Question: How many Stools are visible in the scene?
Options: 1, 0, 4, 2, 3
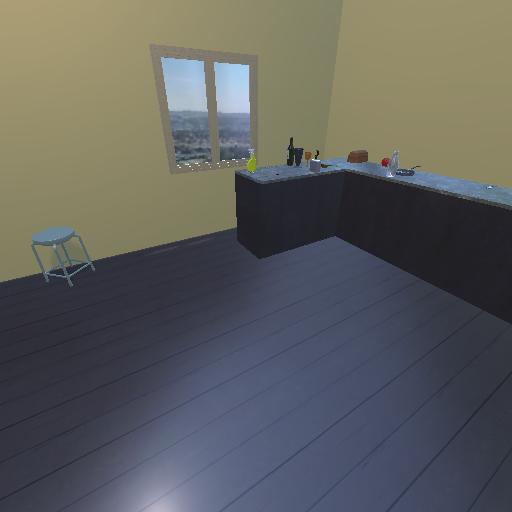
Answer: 1